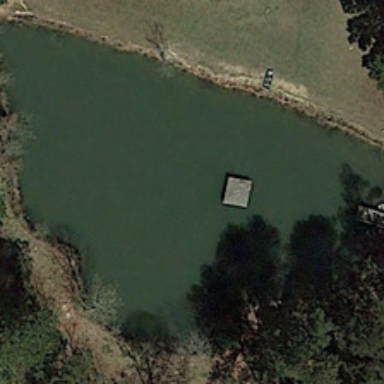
A triangular pond is surrounded by some green trees .